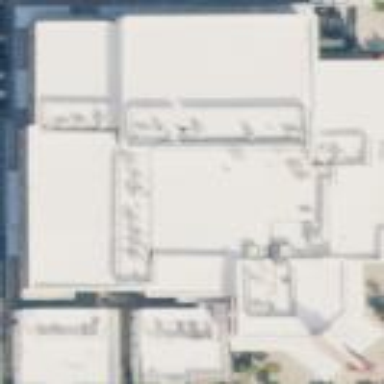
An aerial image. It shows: Cinema building.